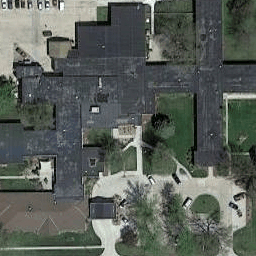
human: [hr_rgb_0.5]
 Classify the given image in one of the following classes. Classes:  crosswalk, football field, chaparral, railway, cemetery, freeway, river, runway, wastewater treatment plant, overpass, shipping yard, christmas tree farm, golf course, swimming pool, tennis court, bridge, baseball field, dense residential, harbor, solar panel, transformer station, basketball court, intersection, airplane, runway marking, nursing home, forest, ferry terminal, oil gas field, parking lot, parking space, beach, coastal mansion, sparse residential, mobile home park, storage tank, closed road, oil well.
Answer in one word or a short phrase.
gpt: nursing home